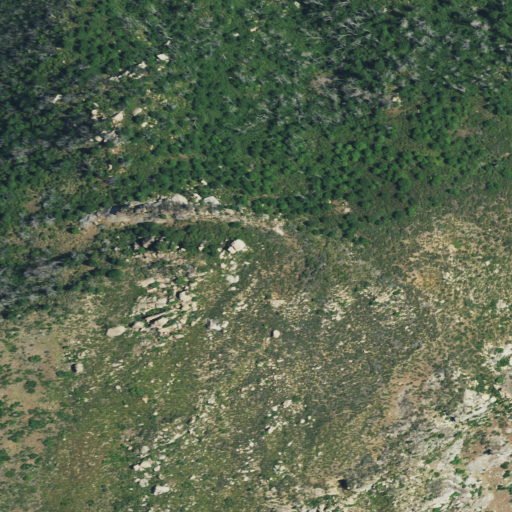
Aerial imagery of mountain in California named Joes Point containing shrub, grassland, and evergreen forest